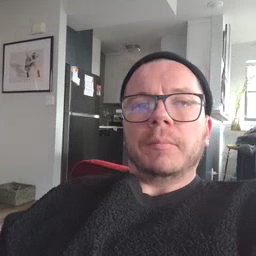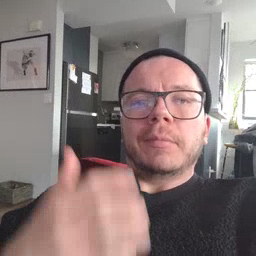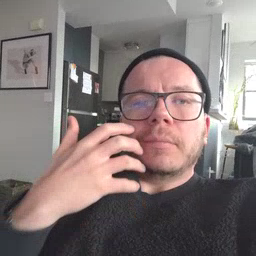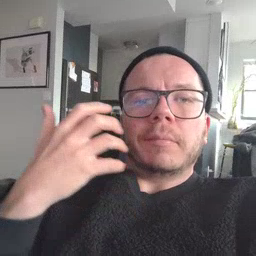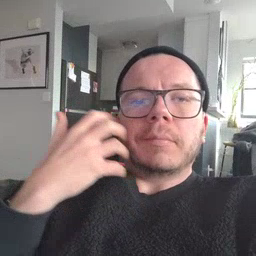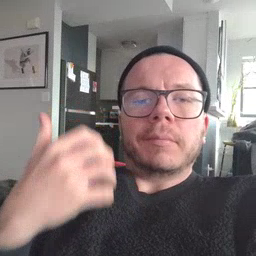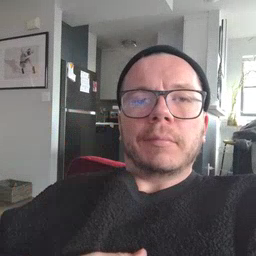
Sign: tiger